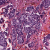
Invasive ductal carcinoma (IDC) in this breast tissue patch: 1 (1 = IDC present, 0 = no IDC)